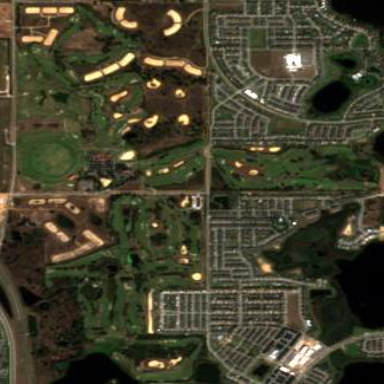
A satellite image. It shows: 18-hole golf course set amidst lush grassland.